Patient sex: M
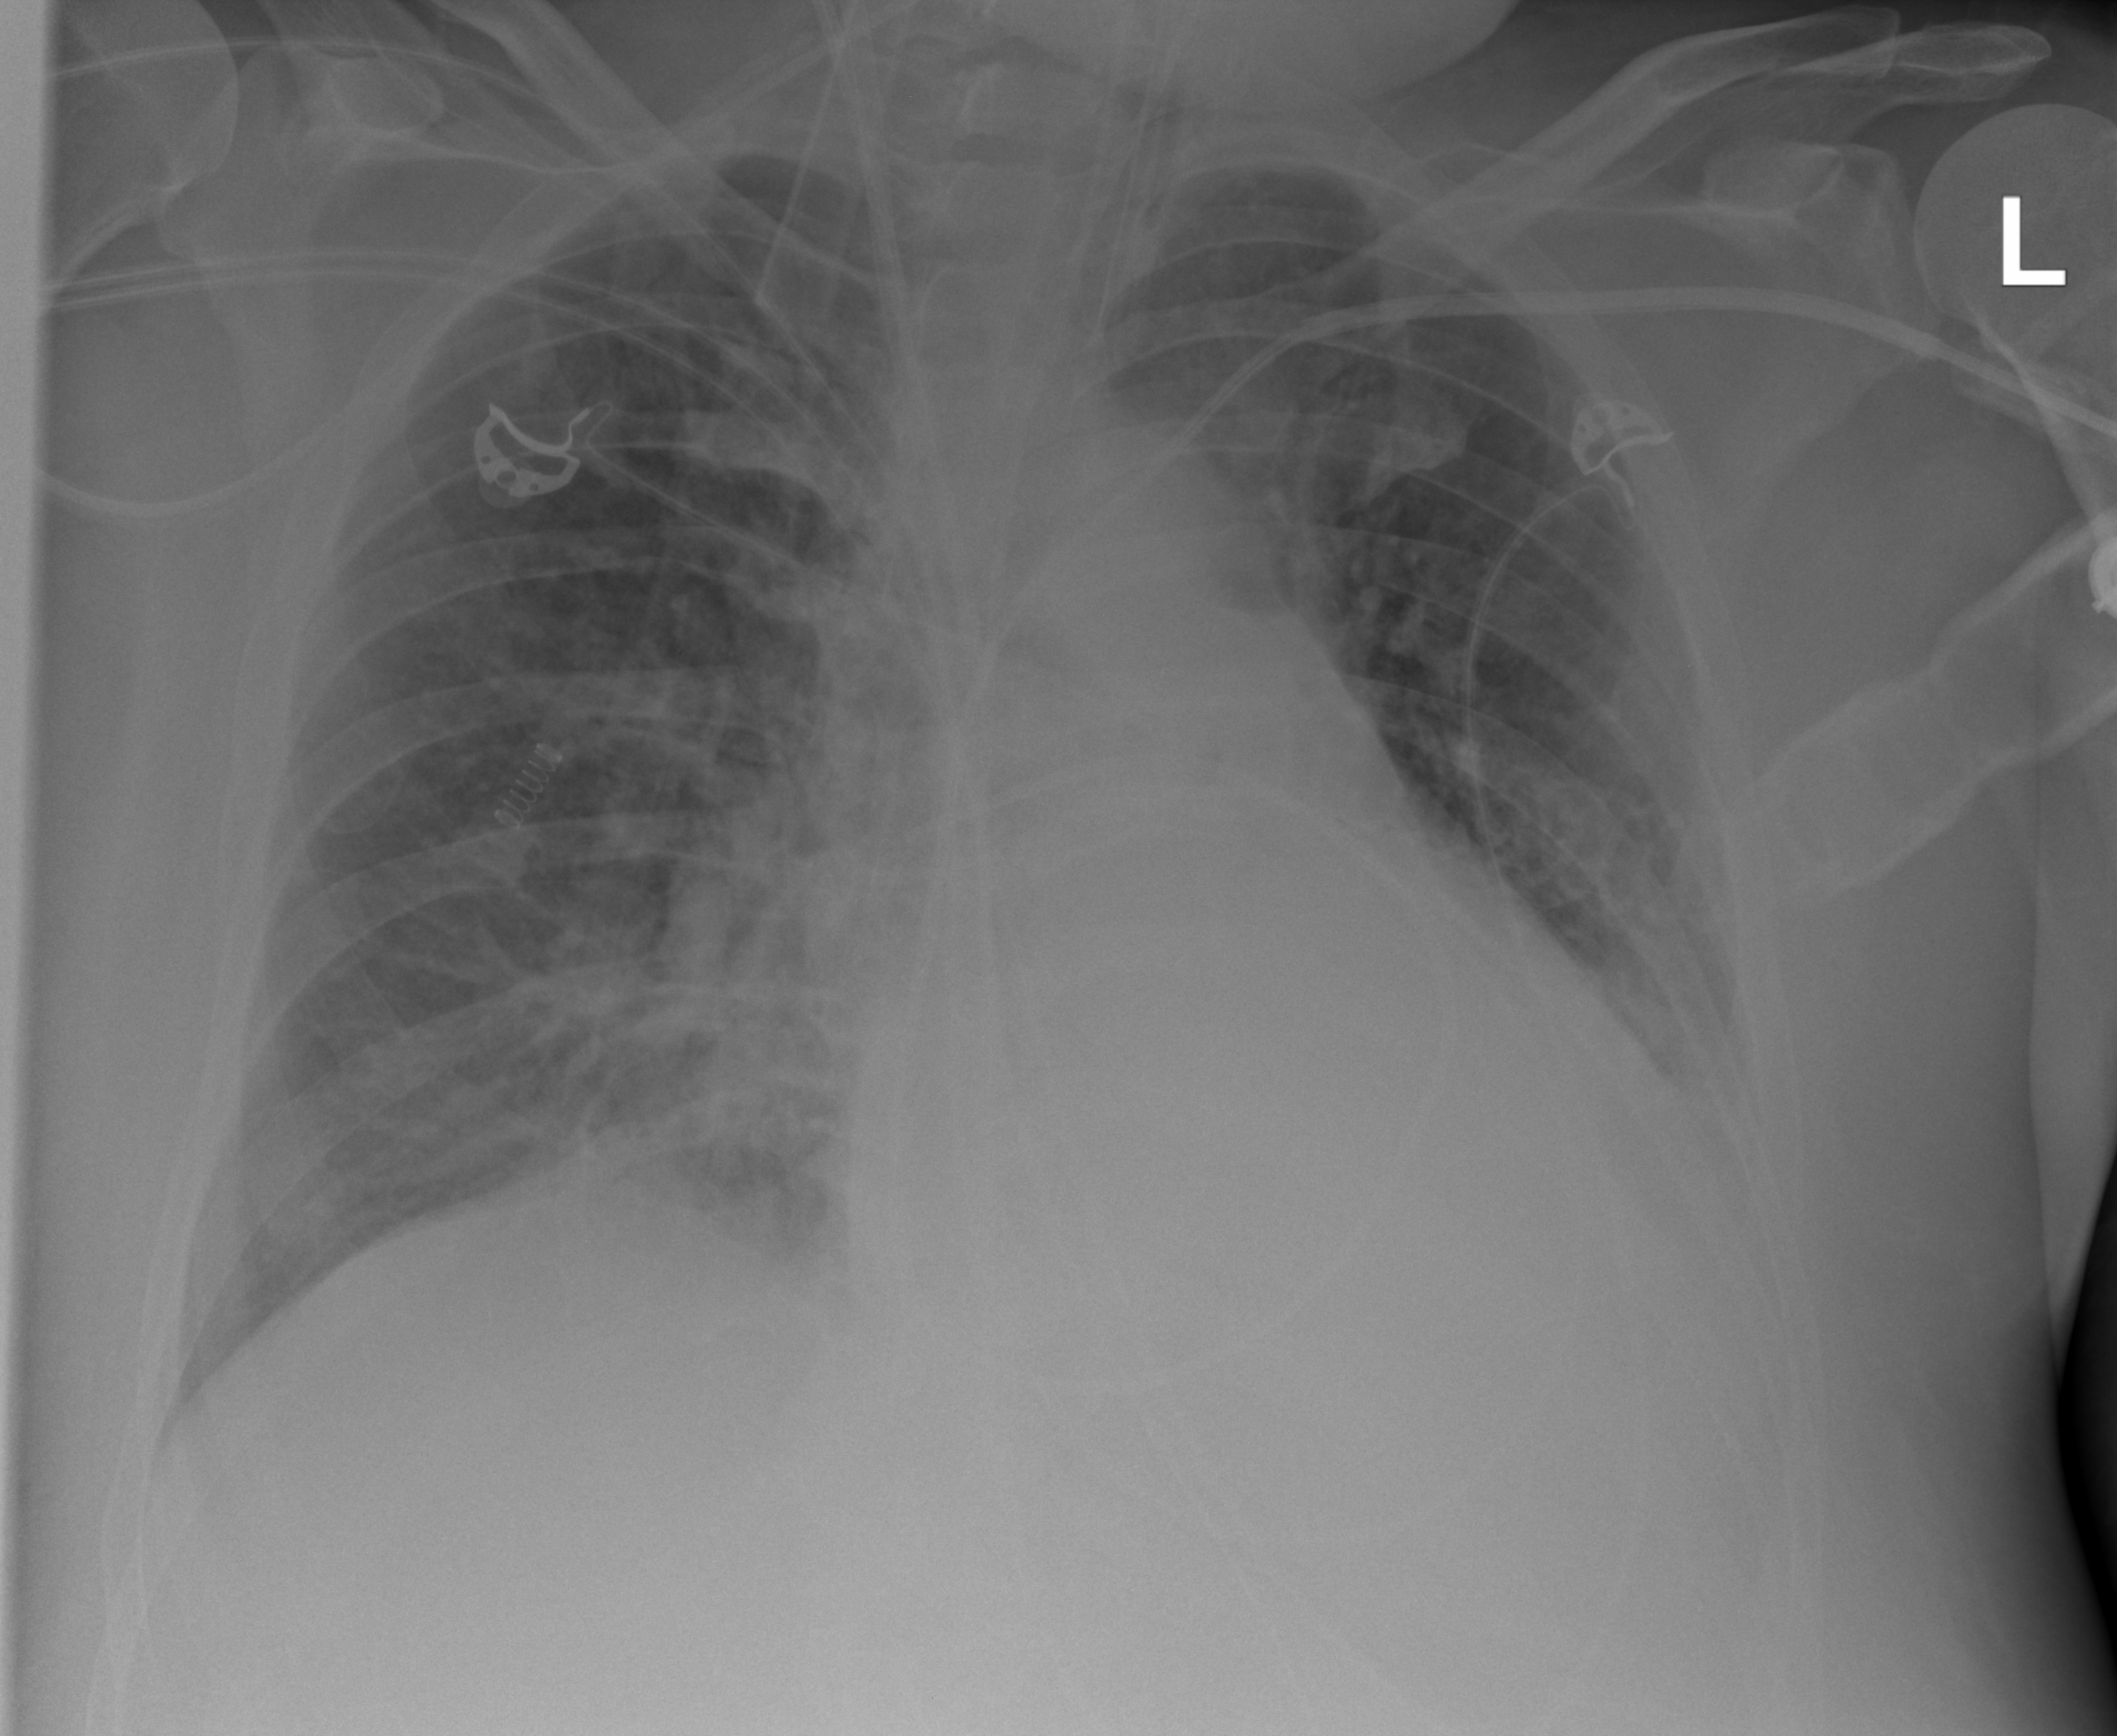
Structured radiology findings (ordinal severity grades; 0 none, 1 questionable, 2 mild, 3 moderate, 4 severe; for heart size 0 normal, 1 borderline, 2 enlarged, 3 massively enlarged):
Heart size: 2
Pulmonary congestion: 3
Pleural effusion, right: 0
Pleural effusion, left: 2
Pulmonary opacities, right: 2
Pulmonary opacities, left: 0
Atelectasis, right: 2
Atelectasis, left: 0